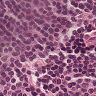
Metastatic tissue present: no